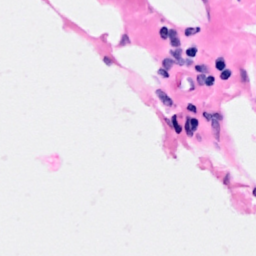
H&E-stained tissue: Breast